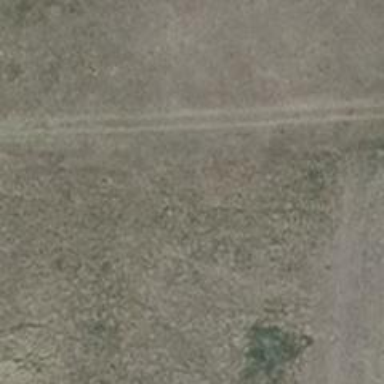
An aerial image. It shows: Grass track with grade4 quality surface.